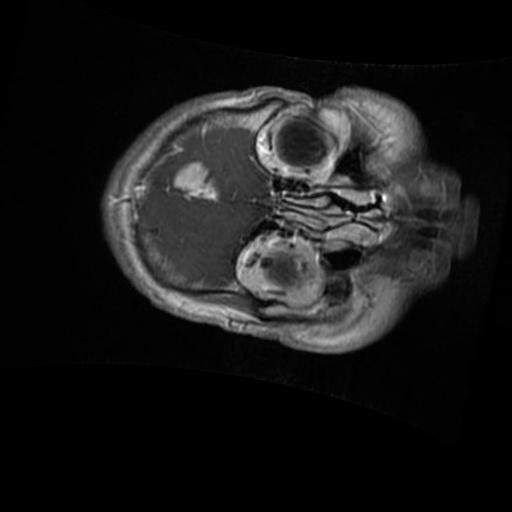
Label: brain_glioma